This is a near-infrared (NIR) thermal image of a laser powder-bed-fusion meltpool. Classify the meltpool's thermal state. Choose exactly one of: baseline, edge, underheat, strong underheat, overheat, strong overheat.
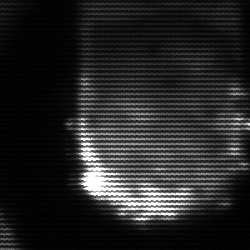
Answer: baseline